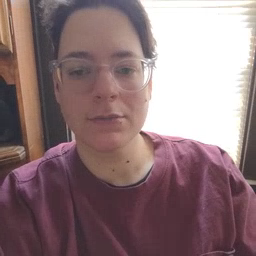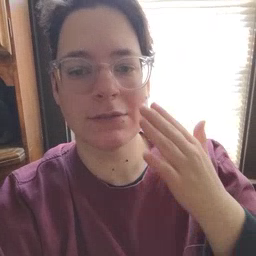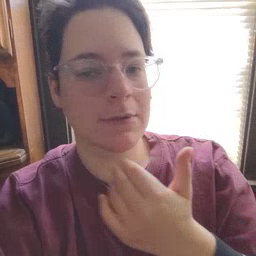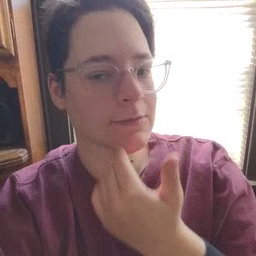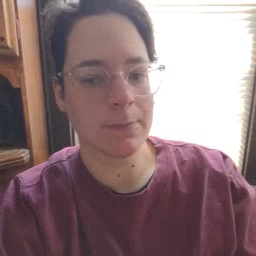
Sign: napkin